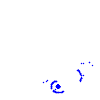
Particle: pion